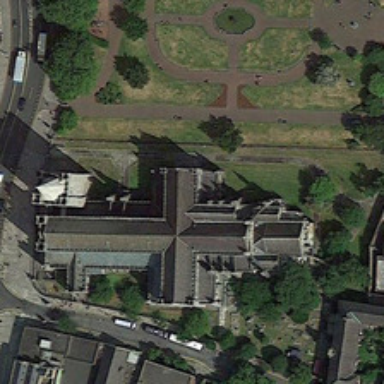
Several buildings and many green trees are near a church .